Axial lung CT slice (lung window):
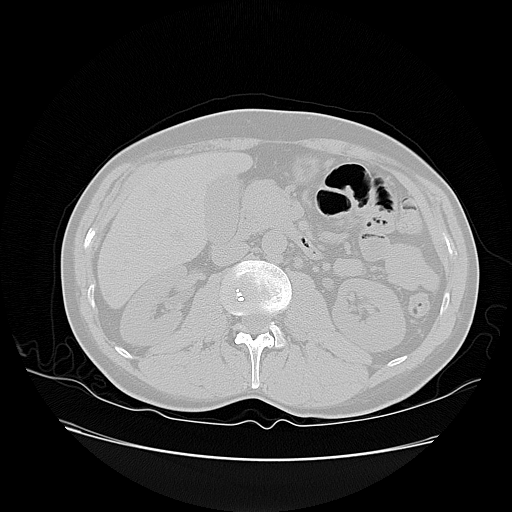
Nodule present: no